Question: How can I use Google's new icon? Is this a resource? Or something you can add in code, such as:
'''
actionBar.setDisplayHomeAsUpEnabled(showHomeAsUp)
'''
Here is picture from dev site (note: It's the "3 Lines" that I am seeking):

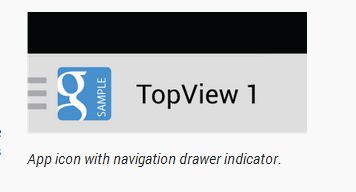
Answer: The icon is available for <URL> section. Find it at '/Navigation_Drawer_Indicator' in the ZIP file.

If you are looking for the new material navigation drawer icon, you can find it in the official <URL>.